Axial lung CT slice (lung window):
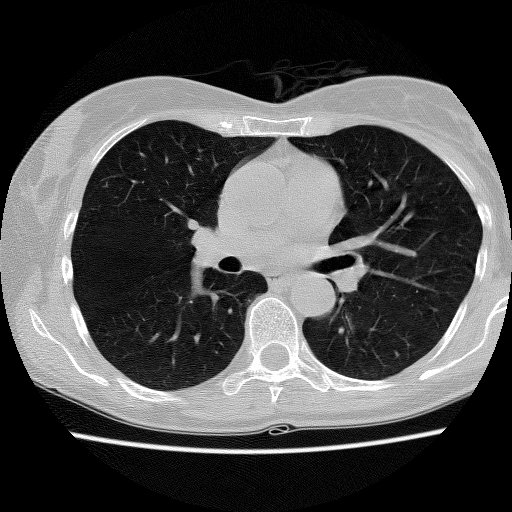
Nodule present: no